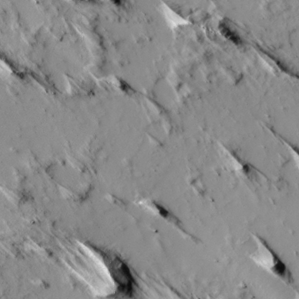
Label: non_frost